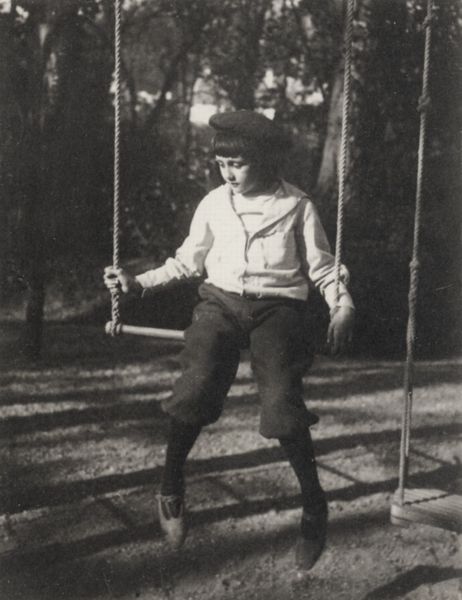
Titel: Kind beim Spielen, aus dem Album »Histoire vraie«
Künstler: Francois Emile Zola
Schlagwörter: baum, hand, laub, schatten, weiß, bäume, landschaft, mädchen, sand, sitzen, zola, frisur, grau, haar, holz, hut, licht, profil, schwarz, blick, gras, park, parkanlage, rasen, wiese, anzug, hemd, hose, jacke, jung, kappe, mütze, bluse, halten, knoten, hände, portrait, porträt, schauen, erde, natur, einsam, sonne, boden, haare, kind, tochter, traurig, wald, pony, garten, ruhig, ruhe, zwei, schuhe, hosen, leiter, seemann, seile, tau, fringe, hands, hat, stockings, white, black, collar, dark, face, gray, hair, nose, robe, sitting, sitzt, festhalten, picture, schaukel, strumpf, gesenkter blick, allein, junge, taue, foto, fotografie, photographie, unten, strümpfe, gerüst, knabe, seil, lichtung, brett, schwarz-weiss, barrett, matrose, stiefel, schuh, baskenmütze, photo, barett, tree, girl, head, young, trees, boy, child, eyes, kniebundhose, kniestrumpf, kniestrümpfe, stange, forest, light, garden, black and white, gaze, hält, fotographie, shadow, cap, chin, mouth, sohn, jacket, ladder, rope, outside, arms, spielplatz, kniehose, pants, shoes, schaukeln, eye, legs, finger, fingers, bundhose, pale, outdoors, shadows, trapez, hanging, still, stick, shirt, kid, kanbe, photograph, kunge, bangs, blouson, ponyfrisur, rundholz, schakel, seemaan, seemannsanzug, leg, image, swing, swings, knickers, alone, socks, down, schattenhut, schaukelbrett, nickerbocker, brows, yard, twentieth century, 1920's, beret, childhood, playground, white shirt, shows, cardigan, grasping, tam, little kid, rope swing, bob haircut, black socks, playing child, 19th century swing, a swing, pance